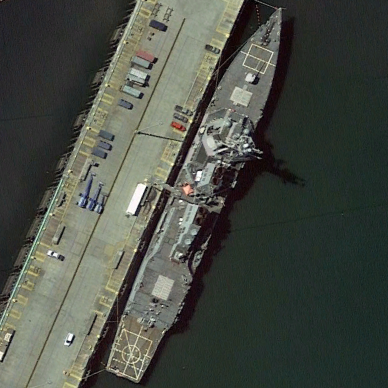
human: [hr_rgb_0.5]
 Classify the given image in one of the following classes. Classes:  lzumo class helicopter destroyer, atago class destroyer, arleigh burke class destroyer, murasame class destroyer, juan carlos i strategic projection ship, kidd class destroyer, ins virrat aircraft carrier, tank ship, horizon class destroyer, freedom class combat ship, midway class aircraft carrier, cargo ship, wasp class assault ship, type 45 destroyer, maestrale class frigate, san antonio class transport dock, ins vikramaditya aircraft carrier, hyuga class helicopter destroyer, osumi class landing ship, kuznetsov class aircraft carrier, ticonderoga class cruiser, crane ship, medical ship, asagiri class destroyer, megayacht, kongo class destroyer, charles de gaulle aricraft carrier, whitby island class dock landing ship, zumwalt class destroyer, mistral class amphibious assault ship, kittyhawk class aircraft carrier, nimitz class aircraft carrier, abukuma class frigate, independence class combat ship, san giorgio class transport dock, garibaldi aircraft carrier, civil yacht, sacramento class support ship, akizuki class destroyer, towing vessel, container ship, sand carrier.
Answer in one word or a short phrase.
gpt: Arleigh Burke class destroyer